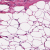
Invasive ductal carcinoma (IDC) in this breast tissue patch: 0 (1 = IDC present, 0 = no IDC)